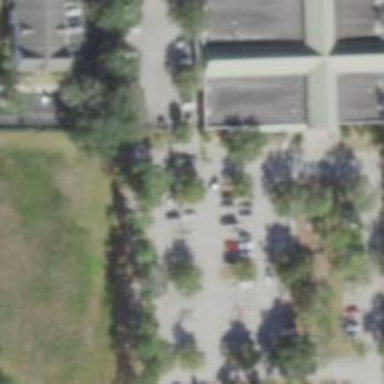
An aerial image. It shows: Parking area.